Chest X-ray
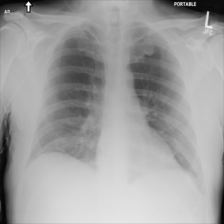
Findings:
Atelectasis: negative
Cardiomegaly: negative
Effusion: negative
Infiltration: negative
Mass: negative
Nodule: negative
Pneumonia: negative
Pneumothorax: negative
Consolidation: negative
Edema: negative
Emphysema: negative
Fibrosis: negative
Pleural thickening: negative
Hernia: negative